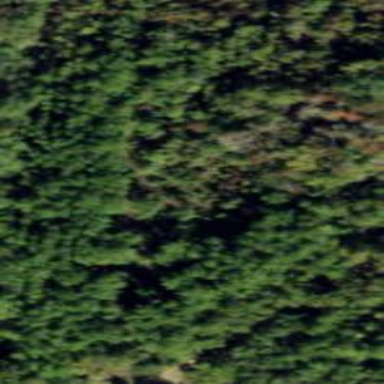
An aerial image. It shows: Forest dominated by needle-leaved trees.